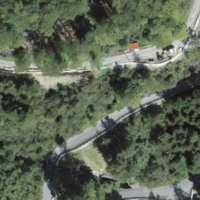
EUNIS habitat code: 41
Species observed at this site:
Cephalanthera longifolia